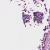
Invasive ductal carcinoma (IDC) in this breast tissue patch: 0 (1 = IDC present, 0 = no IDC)